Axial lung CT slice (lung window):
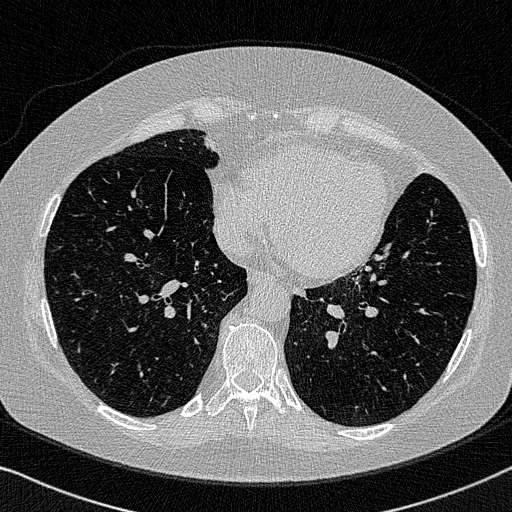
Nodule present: no